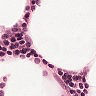
Metastatic tissue present: no